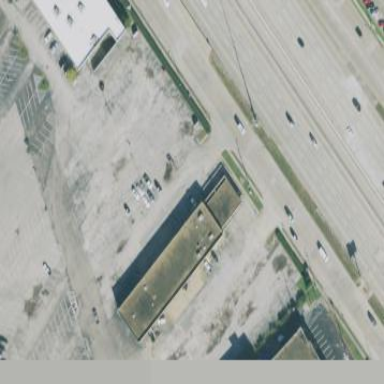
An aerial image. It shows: Building housing car repair shop.